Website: apple
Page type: billing-address
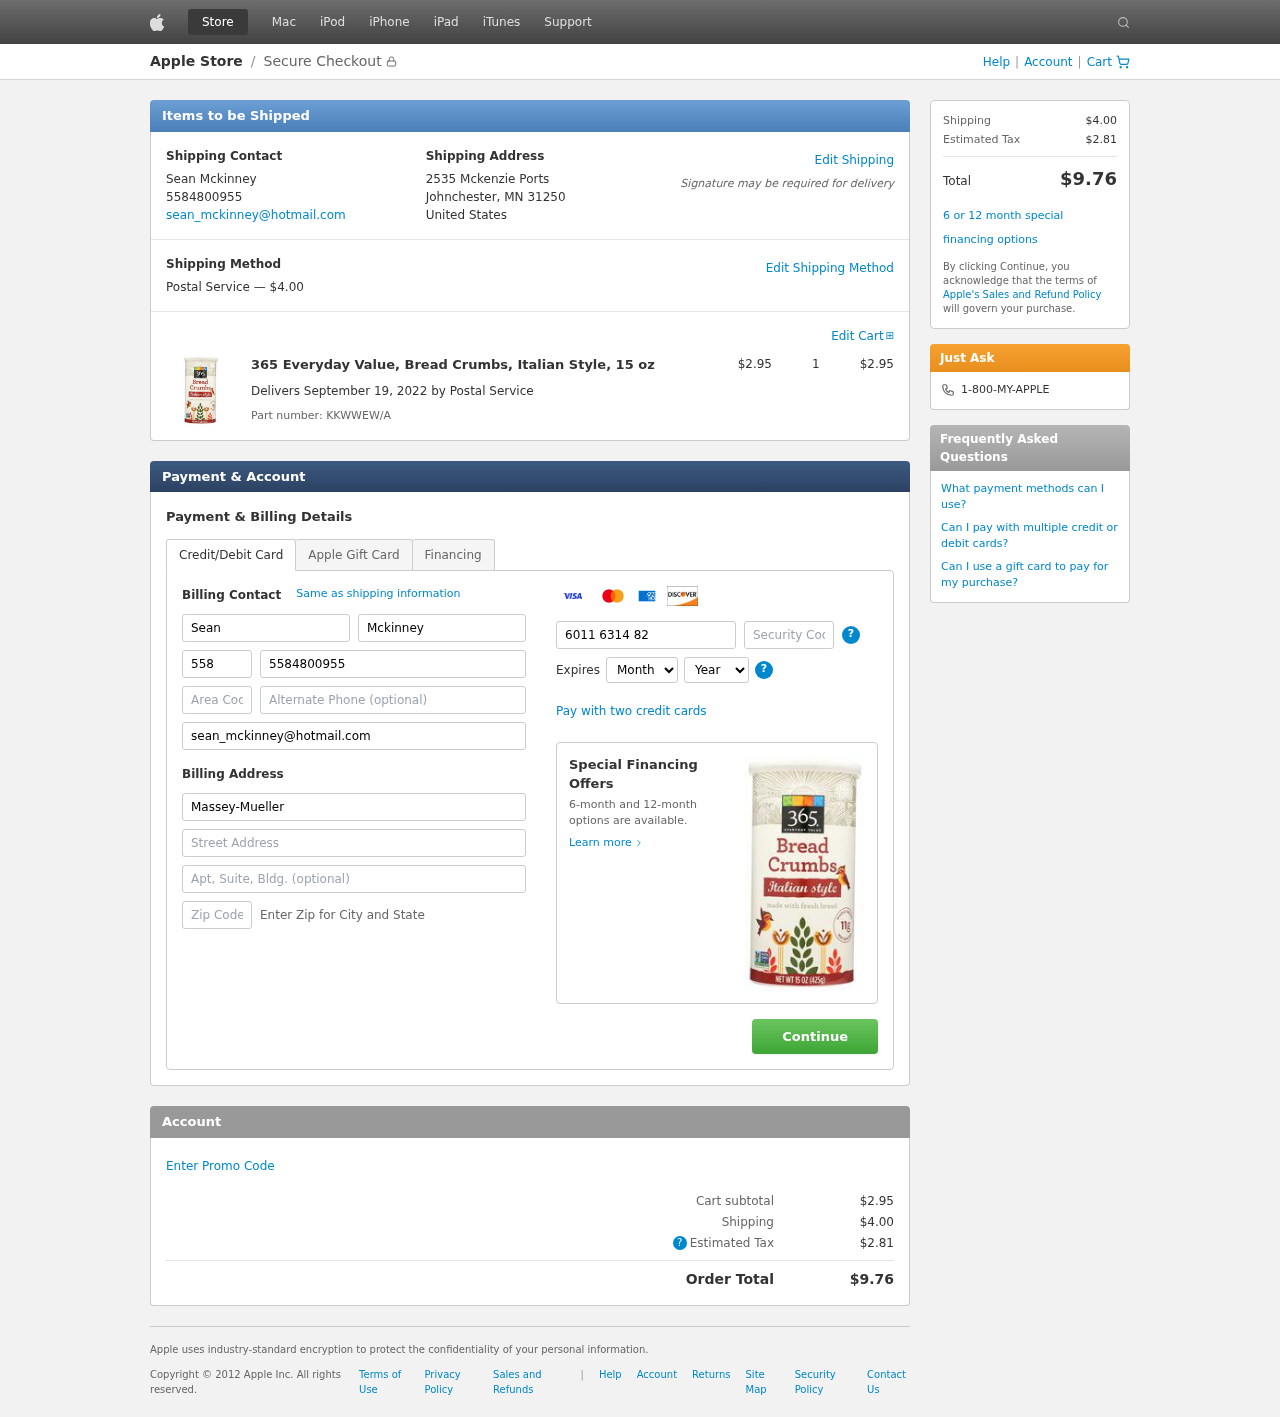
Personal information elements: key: PII_CARD_CVV
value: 757
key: PII_CARD_EXPIRY_MONTH
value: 09
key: PII_CARD_EXPIRY_YEAR
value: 27
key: PII_CARD_NUMBER
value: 6011 6314 8234 8808
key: PII_CITY_STATE_ZIP
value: Johnchester, MN 31250
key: PII_COMPANY
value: Massey-Mueller
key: PII_COUNTRY
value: United States
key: PII_EMAIL
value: sean_mckinney@hotmail.com
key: PII_FIRSTNAME
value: Sean
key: PII_FULLNAME
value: Sean Mckinney
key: PII_LASTNAME
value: Mckinney
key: PII_PHONE
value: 5584800955
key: PII_PHONE_AREA
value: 558
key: PII_STREET
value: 2535 Mckenzie Ports
Product elements: key: PRODUCT1_NAME
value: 365 Everyday Value, Bread Crumbs, Italian Style, 15 oz
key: PRODUCT1_PRICE
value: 2.95
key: PRODUCT1_QUANTITY
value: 1
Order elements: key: ORDER_SHIPPING_COST
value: $4.00
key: ORDER_SUBTOTAL
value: $2.95
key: ORDER_DELIVERY_DATE
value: September 19, 2022
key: ORDER_PART_NUMBER
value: KKWWEW/A
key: ORDER_TAX
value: $2.81
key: ORDER_TOTAL
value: $9.76